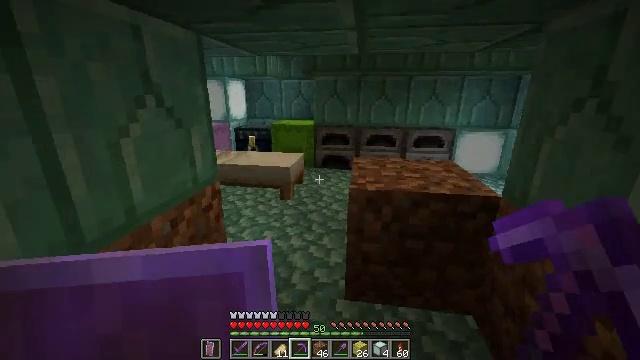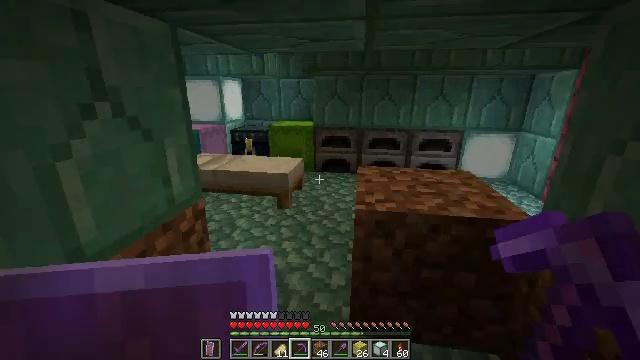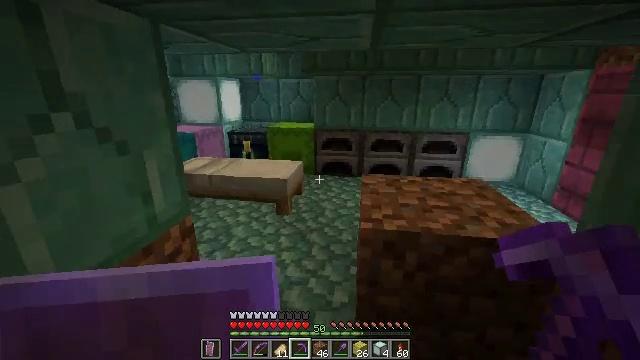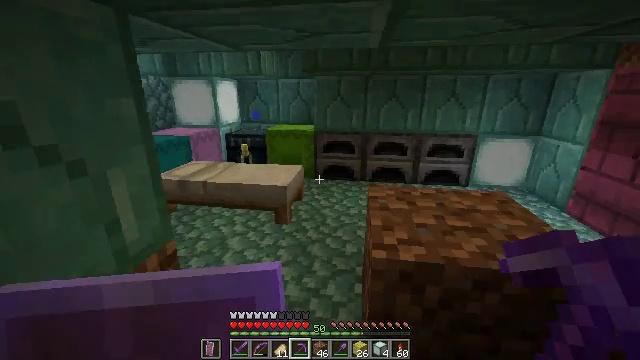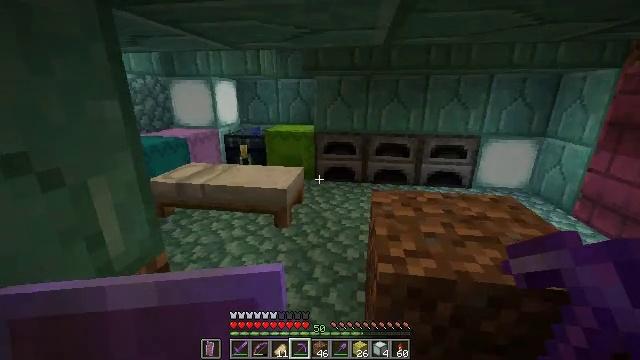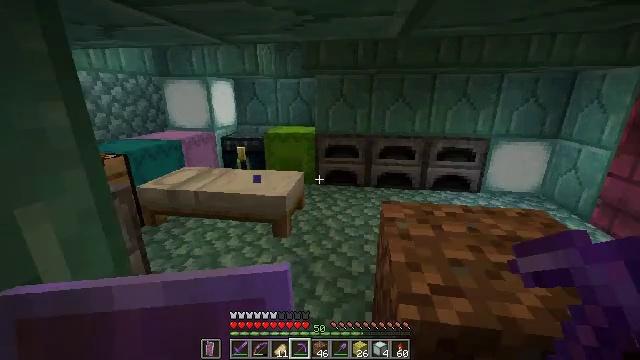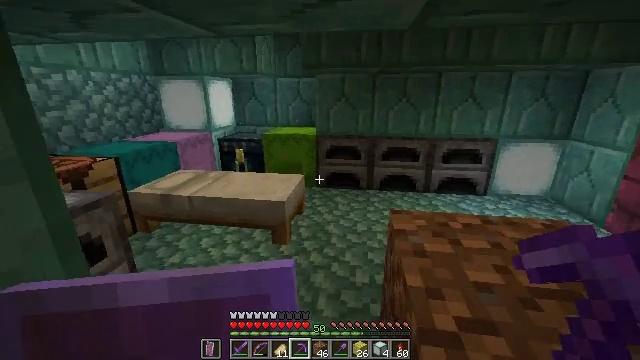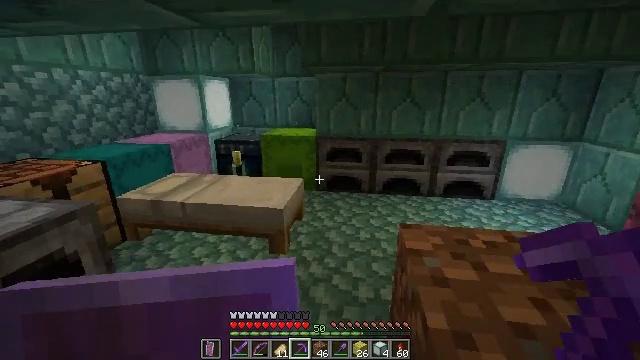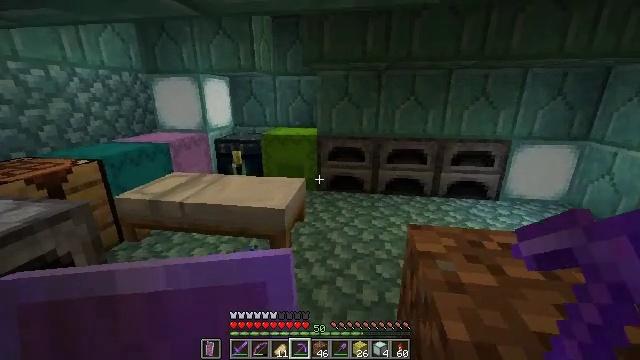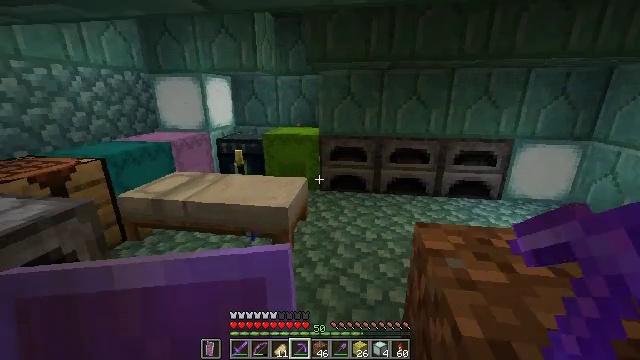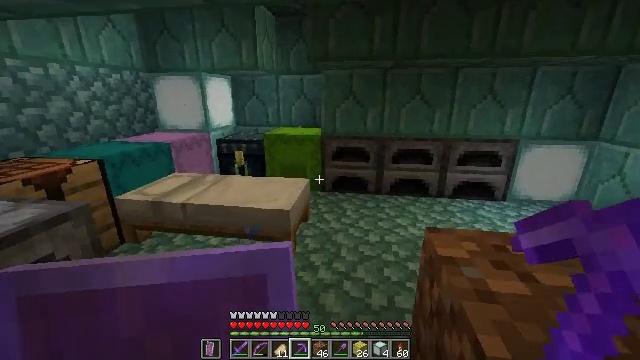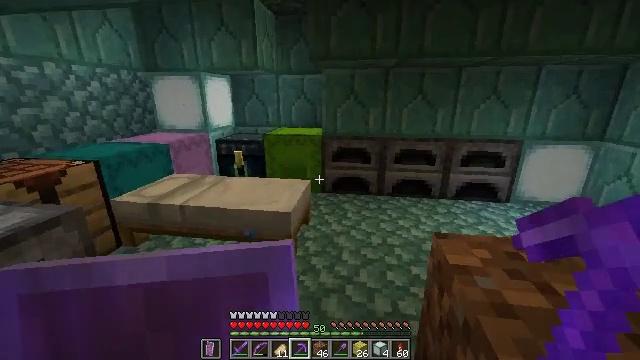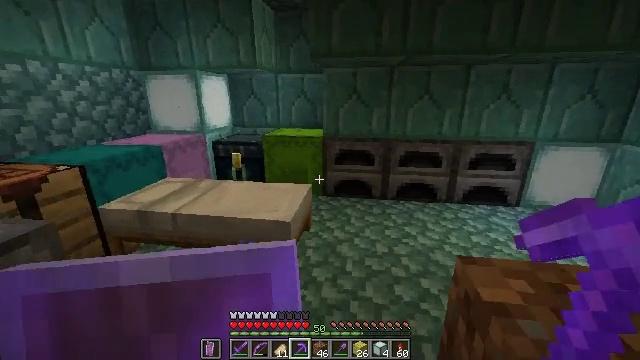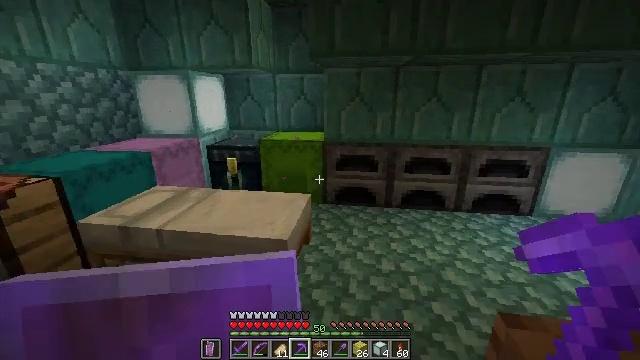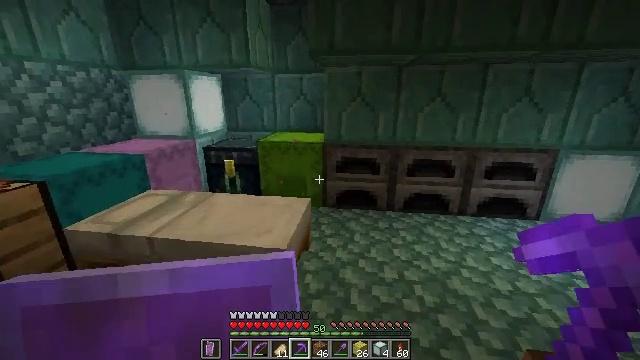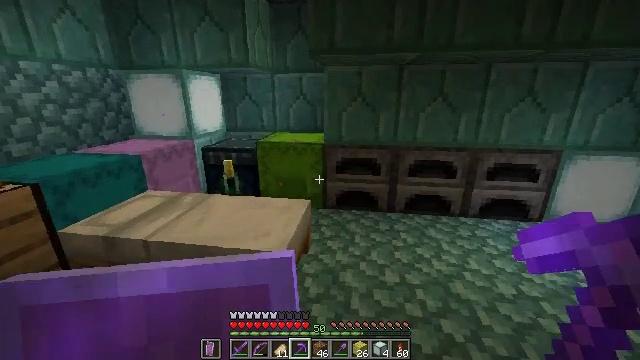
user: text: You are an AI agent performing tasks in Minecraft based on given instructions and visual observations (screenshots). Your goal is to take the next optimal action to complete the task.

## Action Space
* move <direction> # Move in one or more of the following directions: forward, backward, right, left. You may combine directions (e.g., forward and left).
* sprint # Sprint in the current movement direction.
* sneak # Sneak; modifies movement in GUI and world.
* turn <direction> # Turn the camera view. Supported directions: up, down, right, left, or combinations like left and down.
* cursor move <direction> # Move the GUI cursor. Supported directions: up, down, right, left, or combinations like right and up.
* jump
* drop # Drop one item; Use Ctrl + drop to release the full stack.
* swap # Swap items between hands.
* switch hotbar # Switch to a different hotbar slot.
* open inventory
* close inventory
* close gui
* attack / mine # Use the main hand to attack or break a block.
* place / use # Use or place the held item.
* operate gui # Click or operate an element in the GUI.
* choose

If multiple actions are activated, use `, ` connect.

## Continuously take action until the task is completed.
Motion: motion action
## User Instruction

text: craft item air
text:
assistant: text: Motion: move forward
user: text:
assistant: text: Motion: move forward
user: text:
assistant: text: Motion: move forward
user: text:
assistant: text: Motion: move forward
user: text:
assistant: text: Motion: move forward
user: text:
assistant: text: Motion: move forward
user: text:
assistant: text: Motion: move forward
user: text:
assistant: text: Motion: move forward
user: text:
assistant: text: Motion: move forward
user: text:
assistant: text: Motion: move forward
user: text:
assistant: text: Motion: move forward
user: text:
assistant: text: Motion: move forward
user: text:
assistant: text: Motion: move forward
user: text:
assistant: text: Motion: no_op
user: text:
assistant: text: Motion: no_op
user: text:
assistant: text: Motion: no_op
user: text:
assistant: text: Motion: turn right and down
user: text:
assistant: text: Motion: turn right and down
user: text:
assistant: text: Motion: no_op
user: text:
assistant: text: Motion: no_op
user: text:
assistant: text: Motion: turn left
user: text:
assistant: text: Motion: turn left
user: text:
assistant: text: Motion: move forward
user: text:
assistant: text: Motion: move forward, turn left
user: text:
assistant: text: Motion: move forward, turn left
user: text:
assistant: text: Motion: move forward, turn left
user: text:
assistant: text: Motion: no_op
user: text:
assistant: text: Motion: no_op
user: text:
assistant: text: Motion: use / place
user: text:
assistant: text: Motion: use / place